【题型】填空题　【知识点】平面几何　【难度】easy
如图, 将三角形$ABC$沿射线$AC$平移后得到三角形$CDE$, 如果$\angle BAC = 40^\circ$, $\angle BCA = 60^\circ$, 那么$\angle BCD$的度数是\underline{\hspace{2cm}}.

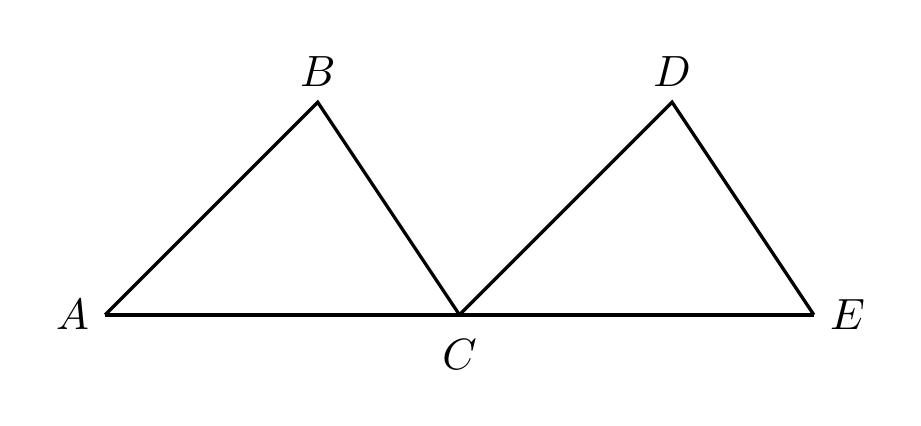
【解答】
【答案】 $80^\circ$

【分析】 本题考查了平移的性质, 平角的定义, 熟练掌握以上知识点是解题的关键. 根据题意, 可得$\angle DCE = \angle BAC = 40^\circ$, 然后结合平角, 即可求得答案.

【详解】 解: $\because$ 三角形$ABC$沿射线$AC$平移后得到三角形$CDE$, $\angle BAC = 40^\circ$,

$\therefore \angle DCE = \angle BAC = 40^\circ$,

$\because \angle BCA = 60^\circ$,

$\therefore \angle BCD = 180^\circ - \angle BCA - \angle DCE = 180^\circ - 60^\circ - 40^\circ = 80^\circ$,

故答案为: $80^\circ$.